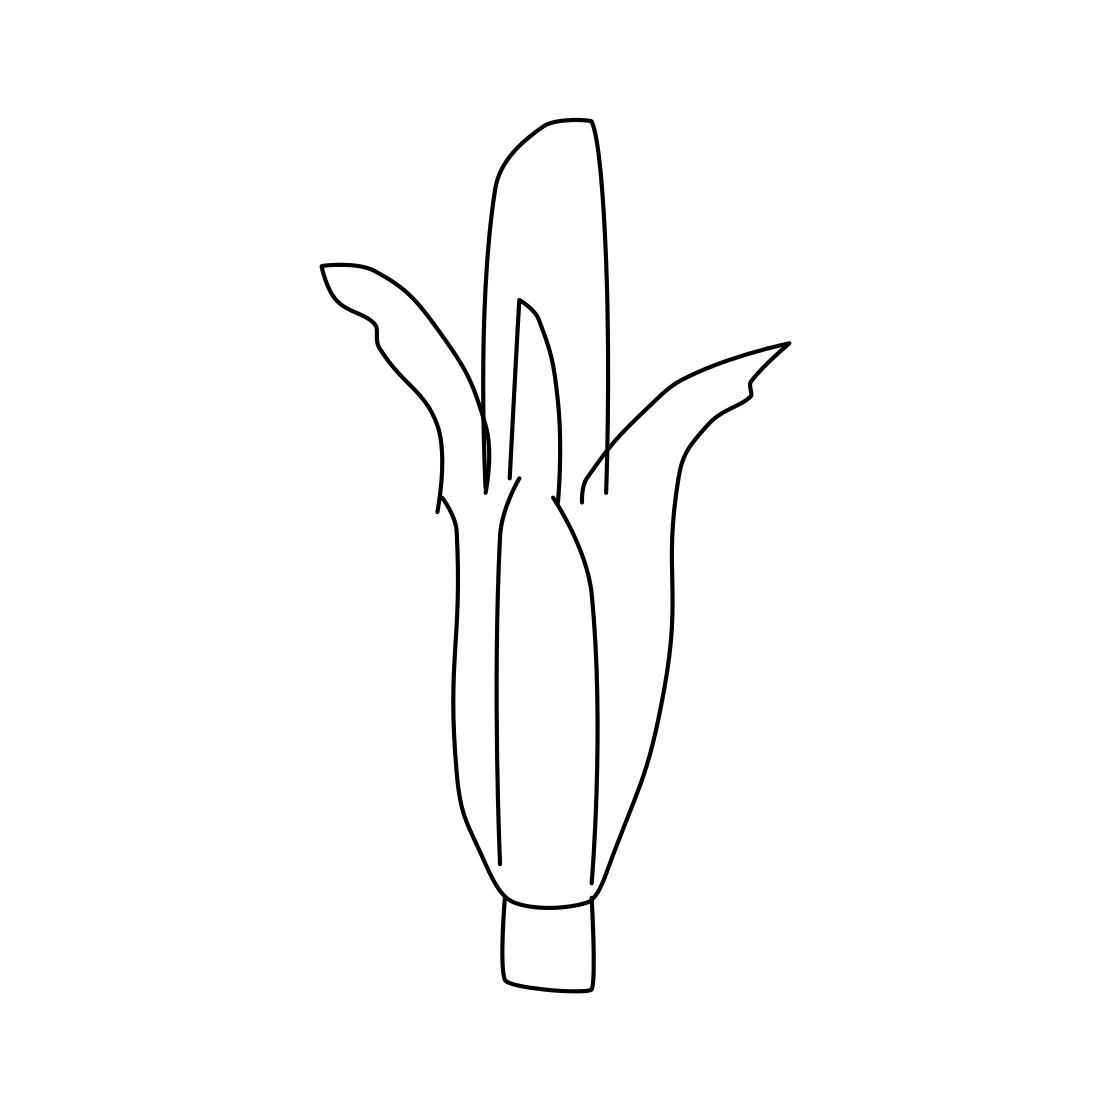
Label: banana